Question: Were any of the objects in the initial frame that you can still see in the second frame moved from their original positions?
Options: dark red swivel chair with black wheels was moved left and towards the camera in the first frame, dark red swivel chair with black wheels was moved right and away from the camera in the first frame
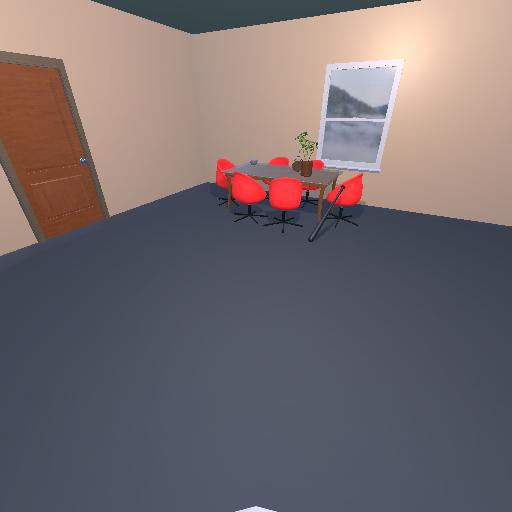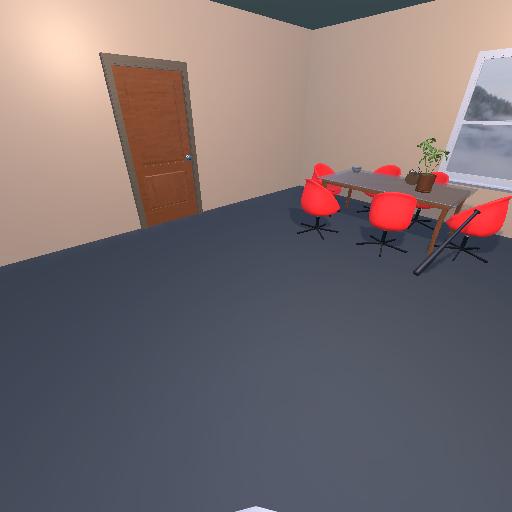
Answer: dark red swivel chair with black wheels was moved left and towards the camera in the first frame